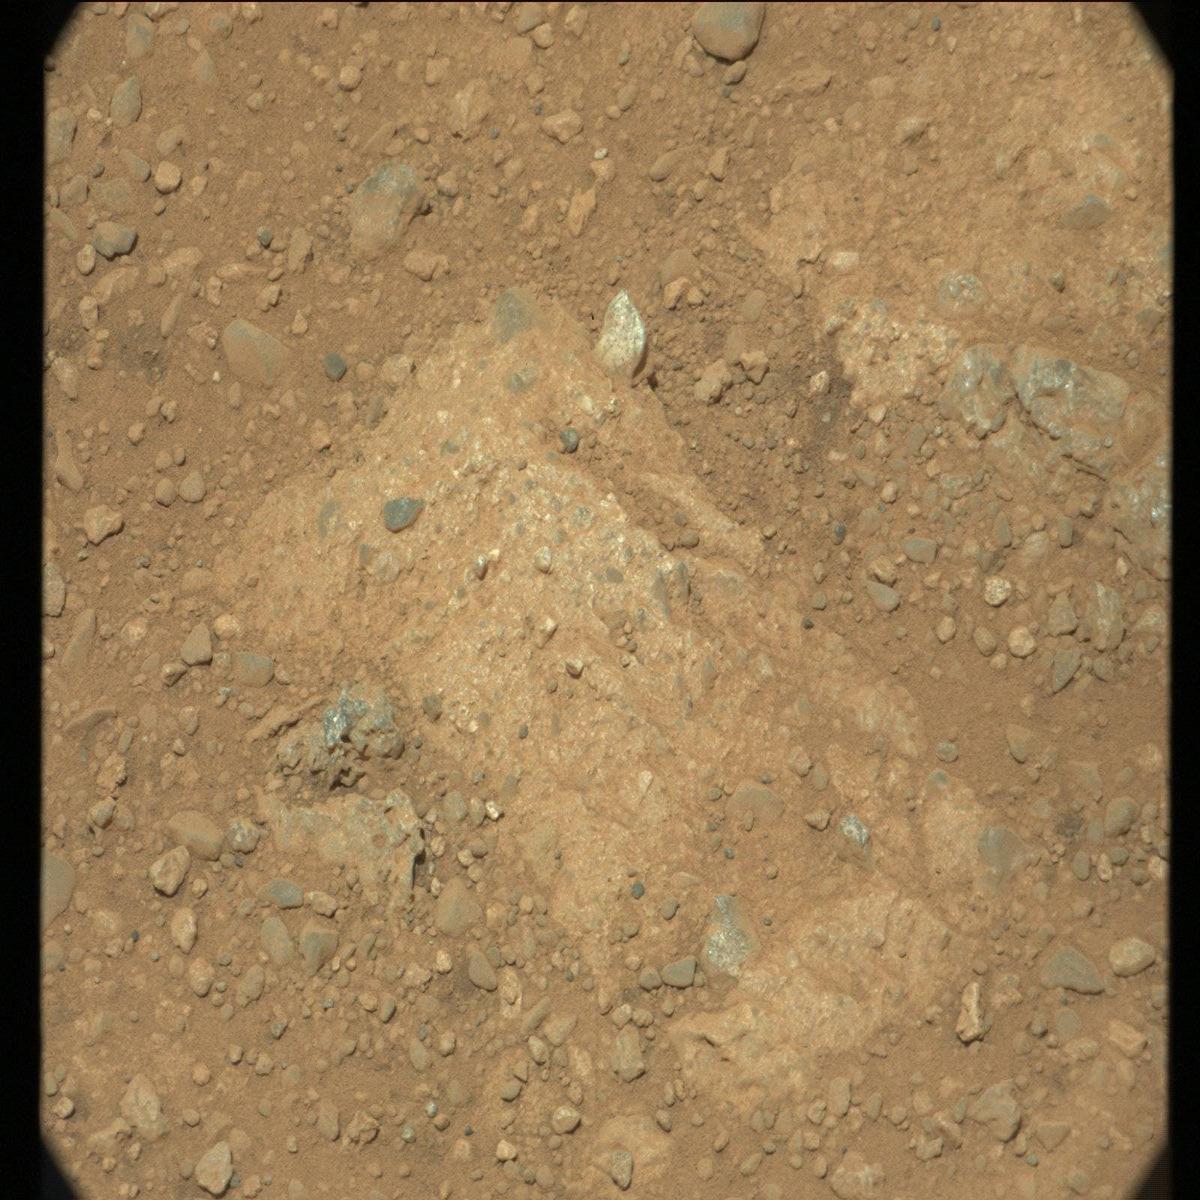
Terrain classes present: Bedrock, Rock, Sand / Soil